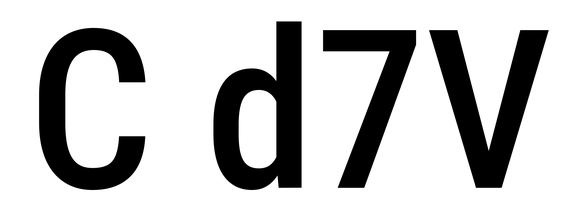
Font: Roboto_Condensed_Medium